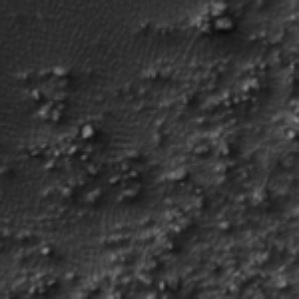
Label: frost